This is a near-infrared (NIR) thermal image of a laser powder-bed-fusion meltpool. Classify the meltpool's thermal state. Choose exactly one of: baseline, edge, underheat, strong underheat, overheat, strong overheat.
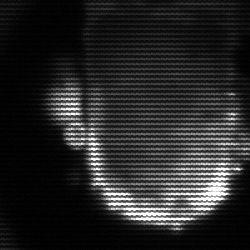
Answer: baseline